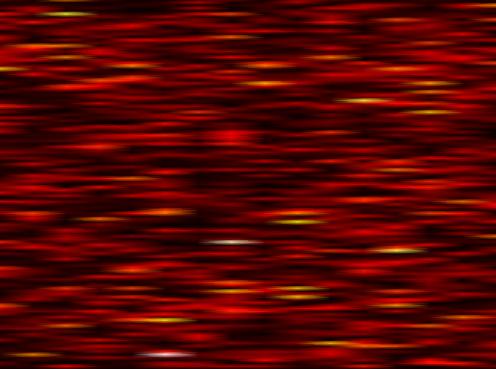
Label: FBMC